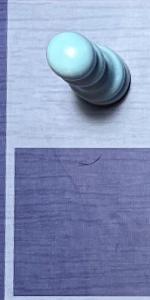
Label: Empty